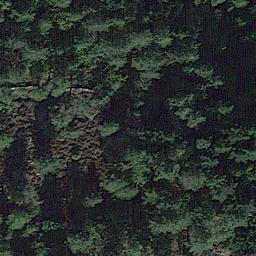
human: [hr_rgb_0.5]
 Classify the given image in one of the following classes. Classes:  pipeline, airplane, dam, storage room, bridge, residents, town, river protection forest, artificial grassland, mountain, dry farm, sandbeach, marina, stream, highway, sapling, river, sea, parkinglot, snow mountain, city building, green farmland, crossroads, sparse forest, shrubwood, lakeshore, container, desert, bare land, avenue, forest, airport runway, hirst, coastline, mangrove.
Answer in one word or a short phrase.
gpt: forest